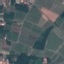
Land use / land cover: PermanentCrop